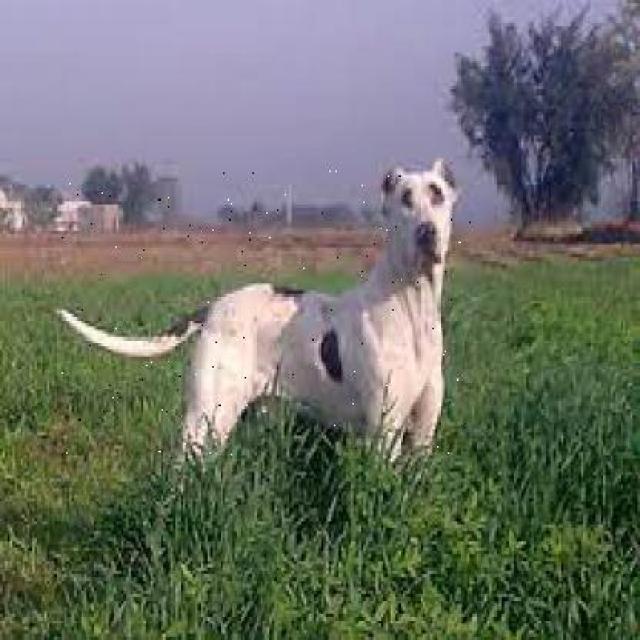
Healthy canine skin — no visible lesions, inflammation, or abnormalities. The skin and coat appear normal.